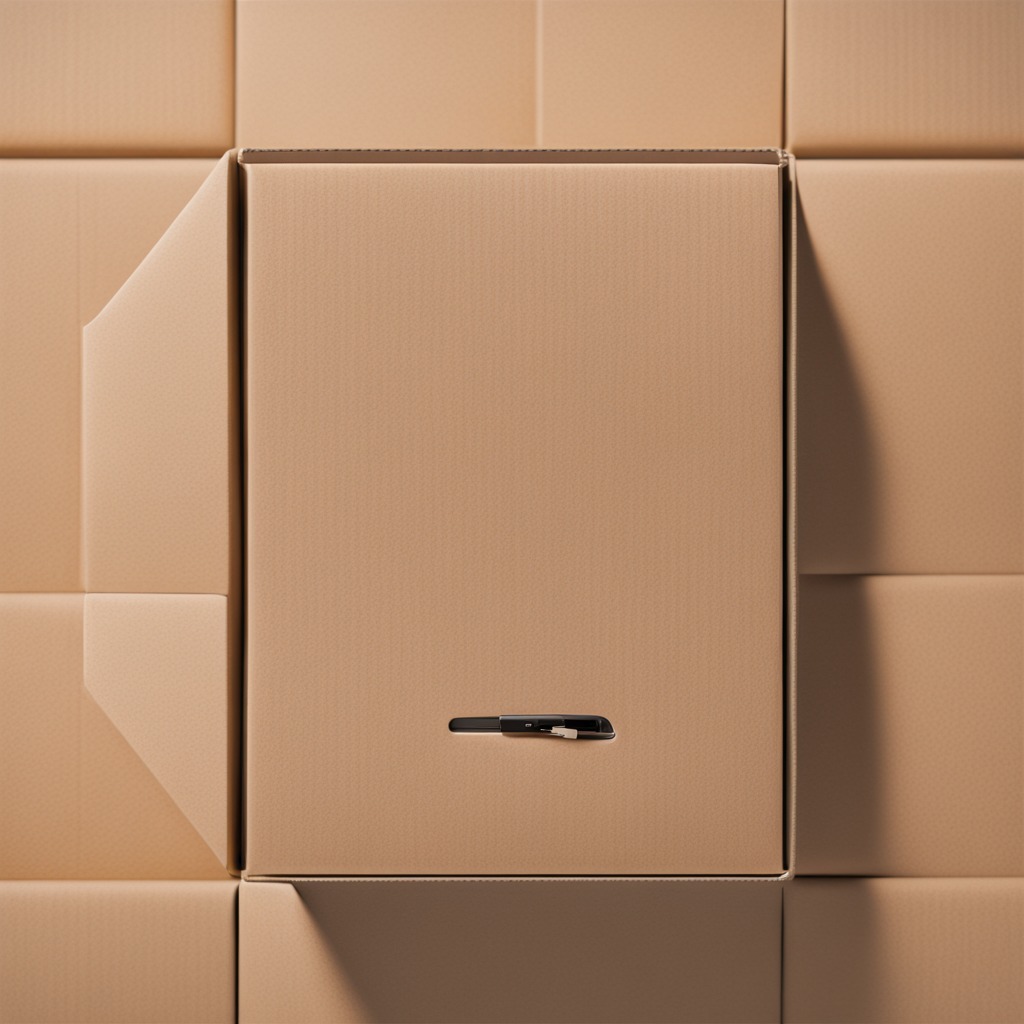
A utility knife lying on a clean dry cardboard box surface in an outdoor workshop during daytime bright natural light soft shadows slightly creased but